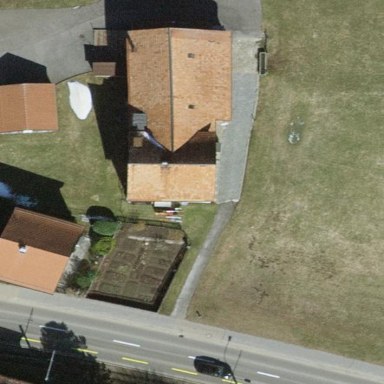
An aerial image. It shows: Simple house.